Question: I've created a 'UITabBarController' with multiple 'UIViewControllers' to act as its tabs. I would also like to display a constant 'UINavigationBar' within this 'UITabBarController' that will persist across tabs. Since none of the child view controllers for the 'UITabBarController' are 'UINavigationControllers', I'm hoping this is possible and won't cause a conflict. Is there a way to do this?
Currently I am copy-pasting the exact same 'UINavigationBar' and corresponding logic to each child view controller, so I'm guessing that there's a better way.
In terms of why this would be useful: Imagine a 'UINavigationBar' that contains two 'UIBarButtonItems' for "Logout" and "Account." Pressing "Logout" would log you out and push a modal view controller so that you can log back in, while pressing "Account" would bring up a modal view controller with your account information.
I found this existing question on Stack Overflow, but both the question itself and its comments were very poorly worded and uninformative: <URL>
---
I have a feeling that I might not be explaining myself well enough so I created a graphic to illustrate what I am trying to do. In the image below, I have a 'UITabBarController' that is presented modally with four 'UIViewController's as children. I'd like there to be a 'UINavigationBar' that is constant so that the user can press 'Done' to dismiss the modally presented view controller. Since each child view controller is a single view, it seems unnecessary to embed each one in its own 'UINavigationController' for the sake of getting the 'UINavigationBar' to appear. Currently when the 'UITabBarController' is presented modally no navigation bar appears.

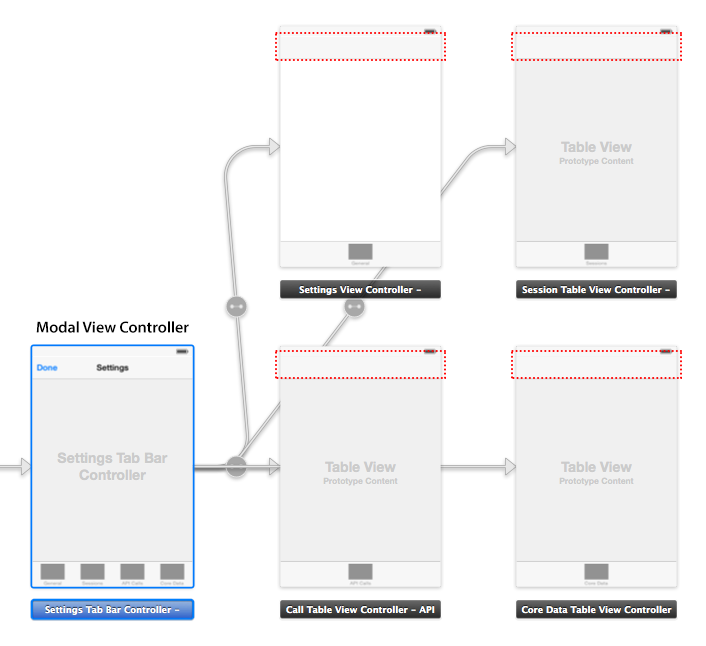
Answer: I finally got this to work!!
You can't inherit or persist a 'UINavigationBar', but you can set its 'UIBarButtonItem's via its 'UINavigationItem'.
Here is what I did, followed by relevant code, followed by caveats:
## What I Did:
1) : I created my own custom subclass of 'UITabBarController'. Since I want my two 'UIBarButtonItem's to persist across tabs, I also created '@property's in my 'UITabBarController' subclass. Since I also want my 'UITabBarController' to handle these 'UIBarButtonItem's, I also created one method for each button within my 'UITabBarController' subclass.
2) : This is the best way to get the desired effect even if you don't want or need a 'UINavigationController' because in iOS 7 the navigation bar extends upwards underneath the status bar to the top of the screen. (As far as I was able explore, I was unable to replicate this effect in iOS 7 using a 'UINavigationBar' without a 'UINavigationController'.)
3) : I assigned the 'UIBarButtonItem's from my 'UITabBarController' subclass to my desired view controllers from within my tab bar controller's '-[initWithNibName:bundle:]' and '-[awakeFromNib]' methods. I did this by going through all of the view controllers assigned as tabs in my tab bar controller via 'self.viewControllers'; checking to see if they are 'UINavigationController's; and assigning my 'UIBarButtonItem's to my navigation controllers' top view controllers' navigation items via '[navigationController.topViewController.navigationItem setLeftBarButtonItem:self.leftBarButton]' and '[navigationController.topViewController.navigationItem setRightBarButtonItem:self.RightBarButton]'.
## Relevant Code:
'''
// MyTabBarController.h //
@interface MyTabBarController () <UITabBarControllerDelegate>
@property (nonatomic, strong) UIBarButtonItem *leftBarButton;
@property (nonatomic, strong) UIBarButtonItem *rightBarButton;
- (void)setup;
- (void)buttonLeft:(UIBarButtonItem *)sender;
- (void)buttonRight:(UIBarButtonItem *)sender;
@end
@implementation MyTabBarController
@synthesize leftBarButton = _leftBarButton;
@synthesize rightBarButton = _rightBarButton;
- (UIBarButtonItem *)leftBarButton
{
if (!_leftBarButton) _leftBarButton = [[UIBarButtonItem alloc] initWithTitle:@"Left" style:UIBarButtonItemStyleBordered target:self action:@selector(buttonLeft:)];
return _leftBarButton;
}
- (UIBarButtonItem *)rightBarButton
{
if (!_rightBarButton) _rightBarButton = [[UIBarButtonItem alloc] initWithTitle:@"Right" style:UIBarButtonItemStyleBordered target:self action:@selector(buttonRight:)];
return _rightBarButton;
}
- (id)initWithNibName:(NSString *)nibNameOrNil bundle:(NSBundle *)nibBundleOrNil
{
self = [super initWithNibName:nibNameOrNil bundle:nibBundleOrNil];
if (self)
{
[self setup];
}
return self;
}
- (void)awakeFromNib
{
[self setup];
}
- (void)setup
{
[self setDelegate:self]; // since I am using myself as the UITabBarControllerDelegate
for (UIViewController *viewController in self.viewControllers)
{
if ([viewController isKindOfClass:[UINavigationController class]])
{
UINavigationController *navigationController = (UINavigationController *)viewController;
[navigationController.topViewController.navigationItem setLeftBarButtonItem:self.leftBarButton];
[navigationController.topViewController.navigationItem setRightBarButtonItem:self.rightBarButton];
}
}
}
- (void)buttonLeft:(UIBarButtonItem *)sender
{
// Left bar button action
}
- (void)buttonRight:(UIBarButtonItem *)sender
{
// Right bar button action
}
@end
'''
## Caveats:
In the process of reaching my solution I learned a lot, including the following:
- 'UINavigationBar''UINavigationController'<URL>- -